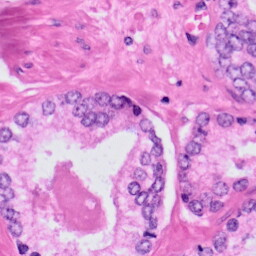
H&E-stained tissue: Prostate